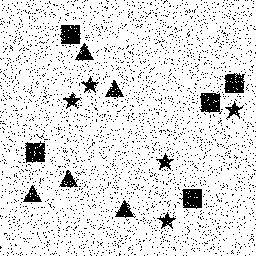
Squares: 5
Triangles: 5
Stars: 5
Total shapes: 15